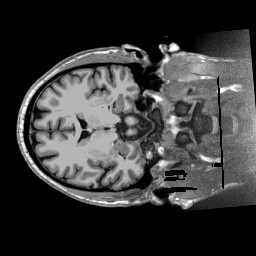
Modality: T1w
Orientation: axial
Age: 46
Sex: male